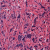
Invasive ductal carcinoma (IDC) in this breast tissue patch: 1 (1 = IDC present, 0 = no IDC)